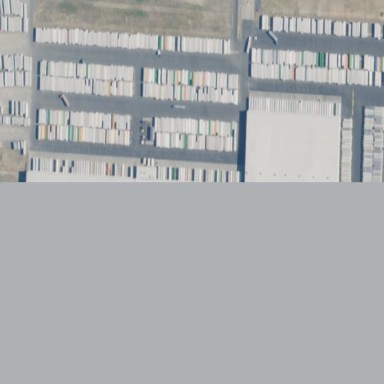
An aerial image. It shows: Logistics area.